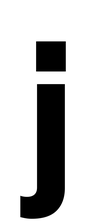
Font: InstrumentSans_Bold